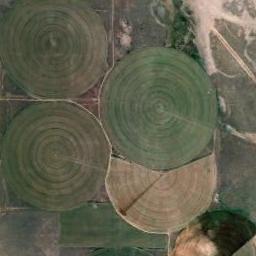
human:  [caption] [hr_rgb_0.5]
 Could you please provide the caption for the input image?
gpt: There are three deep green circle farmland and a bare circle farmland .

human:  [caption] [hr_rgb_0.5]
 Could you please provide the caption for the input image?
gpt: Round fields are separated by white lines .

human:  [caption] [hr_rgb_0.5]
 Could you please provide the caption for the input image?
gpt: Three green circular farmlands and a fan-shaped farmlands are on the ground .

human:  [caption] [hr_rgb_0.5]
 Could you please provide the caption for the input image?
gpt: Three circular and semi-circular green circular fields .

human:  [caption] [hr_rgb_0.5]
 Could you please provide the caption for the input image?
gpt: There are three circular farmlands of the same size .